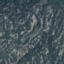
Land use / land cover: HerbaceousVegetation